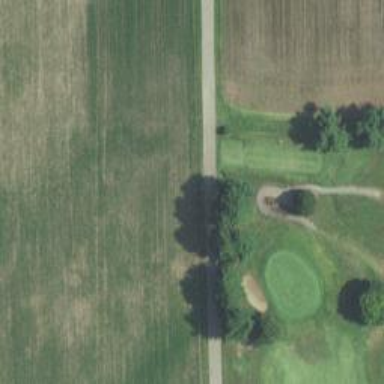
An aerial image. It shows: Path for both road and golf.